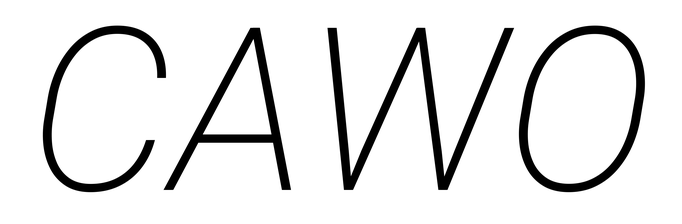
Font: Roboto-Italic_ExtraLight_Italic